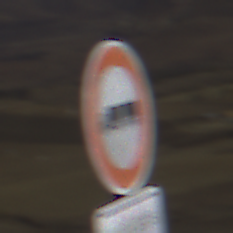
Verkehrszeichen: VerbotLastkraftwagenMitAnhaenger
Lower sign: ZeitangabenMitBeschraenkungAufWochentage7
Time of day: Midday
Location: Outdoor (Nature)
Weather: Clear
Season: NotSpecified
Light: Natural